Field crop: tomato
Growth stage: 1
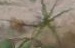
Species: cyperus